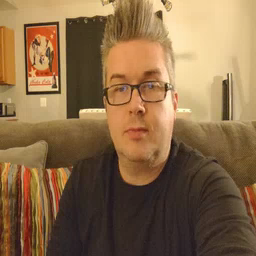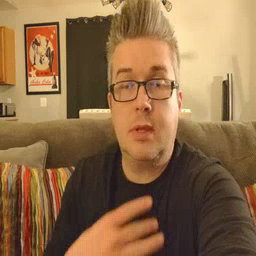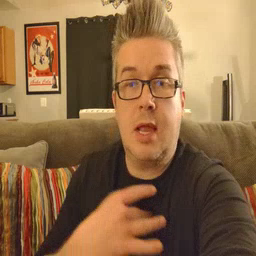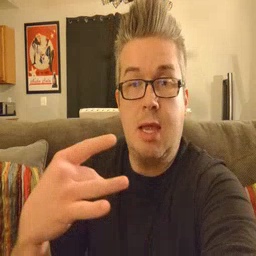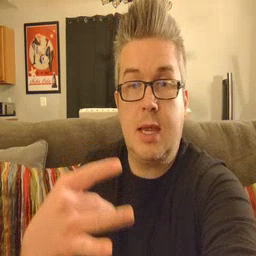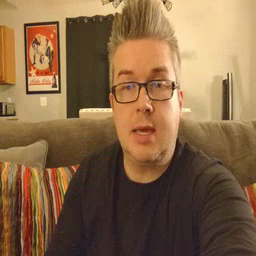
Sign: like